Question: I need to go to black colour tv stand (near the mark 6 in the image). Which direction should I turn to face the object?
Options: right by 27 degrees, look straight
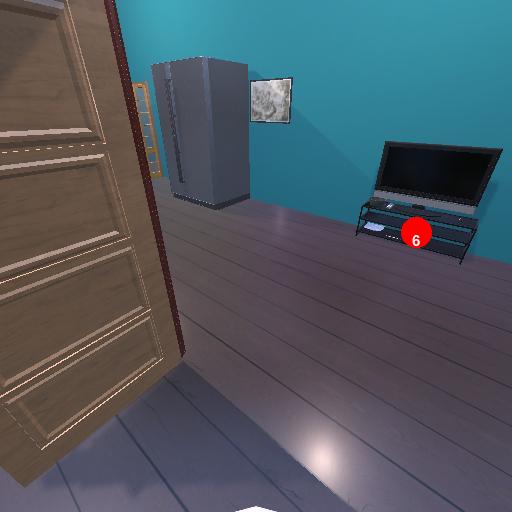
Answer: right by 27 degrees